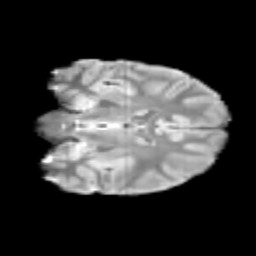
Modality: T2w
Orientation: coronal
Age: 9
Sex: male
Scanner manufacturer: siemens
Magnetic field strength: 3 T
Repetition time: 3.8 s
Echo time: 0.07 s